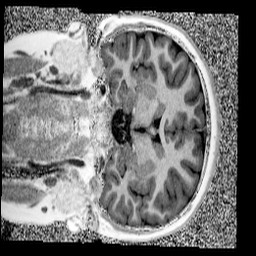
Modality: UNIT1
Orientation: coronal
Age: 10
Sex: female
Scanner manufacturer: siemens
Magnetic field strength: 3 T
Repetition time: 4 s
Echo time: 0.00299 s